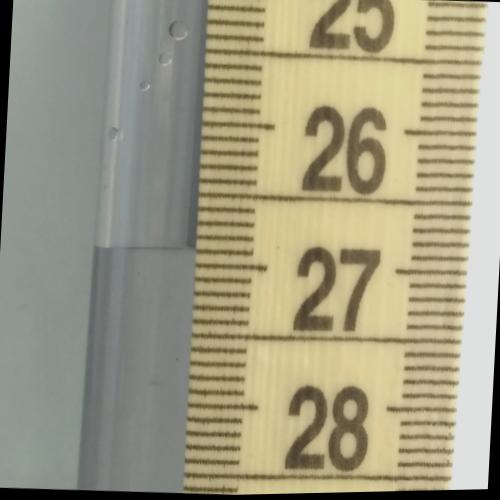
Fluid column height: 26.9 cm